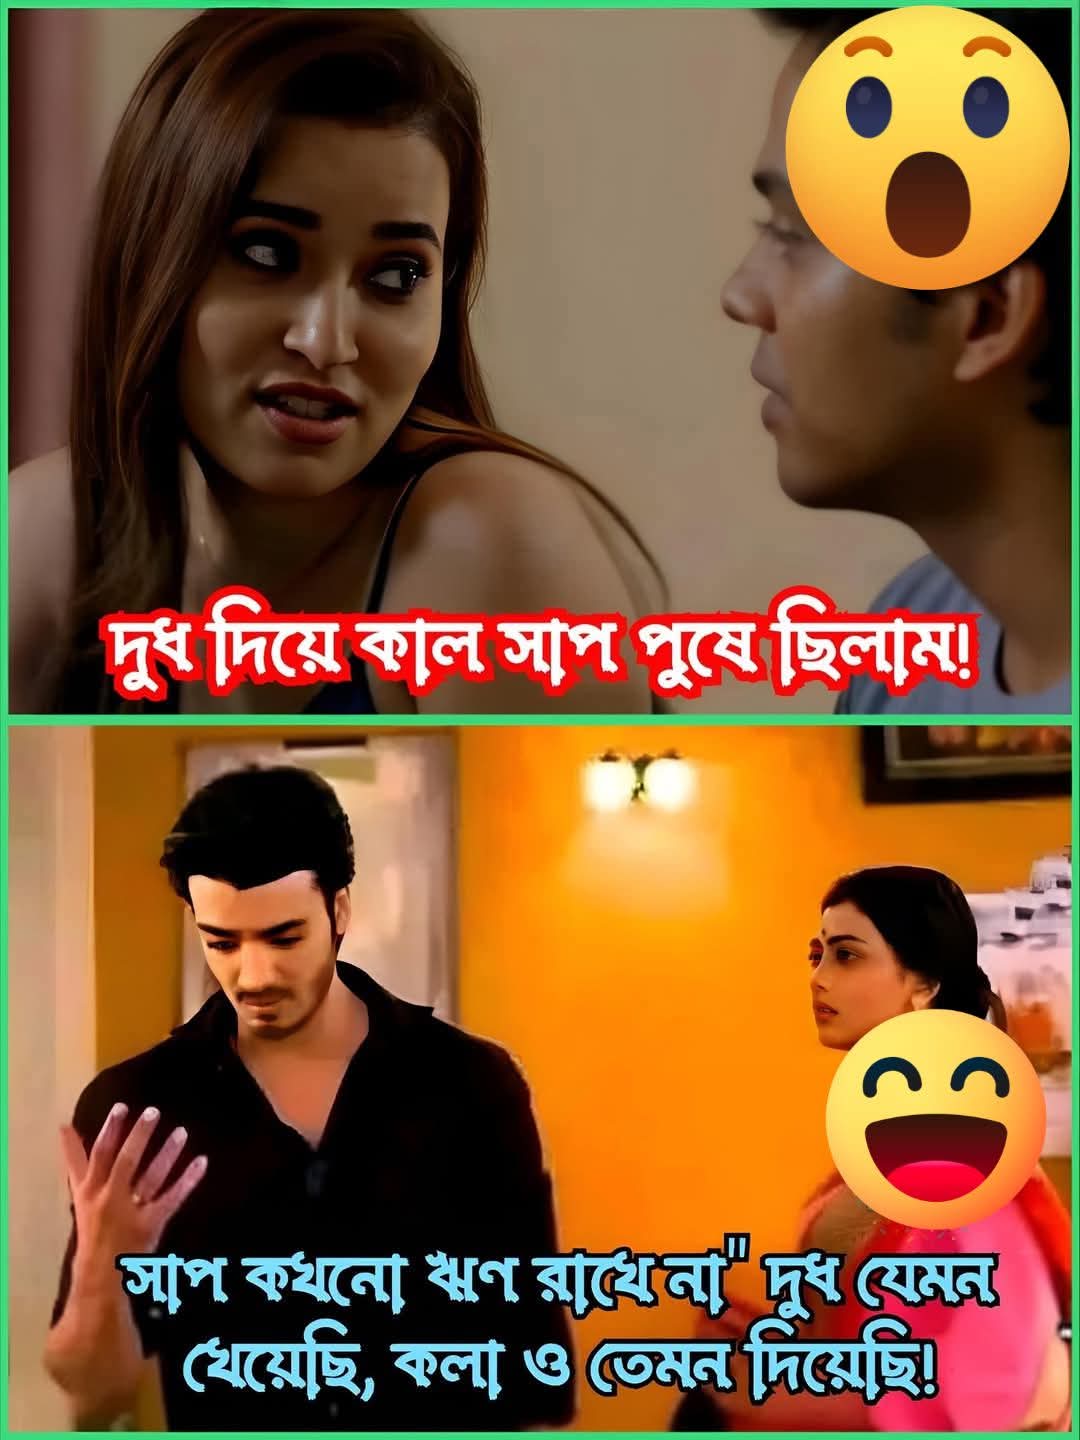
Text: দুধ দিয়ে কাল সাপ পুষে ছিলাম!
সাপ কখনো ঋণ রাখে না" দুধ যেমন খেয়েছি, কলা ও তেমন দিয়েছি!
Label: Non Hate